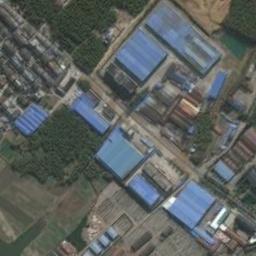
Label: industrial_area